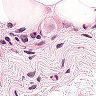
Metastatic tissue present: yes